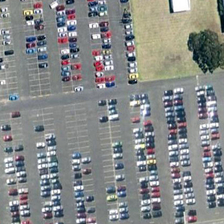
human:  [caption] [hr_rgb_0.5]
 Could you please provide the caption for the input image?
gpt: many cars are parked in a large parking lot with several green trees .

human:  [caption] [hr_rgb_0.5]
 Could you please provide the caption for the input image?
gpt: many cars are parked in a large parking lot with several green trees .

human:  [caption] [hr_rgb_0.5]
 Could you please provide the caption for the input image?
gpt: many cars are parked in a large parking lot with several green trees .

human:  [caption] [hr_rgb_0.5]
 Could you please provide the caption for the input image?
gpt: many cars are parked in a large parking lot with several green trees .

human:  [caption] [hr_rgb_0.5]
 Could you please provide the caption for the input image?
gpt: many cars are parked in a large parking lot with several green trees .